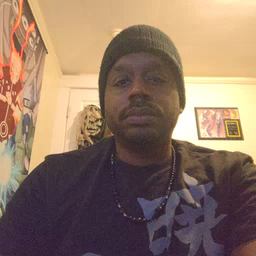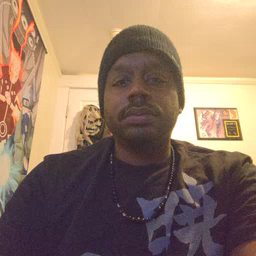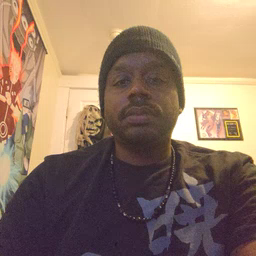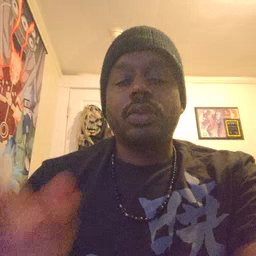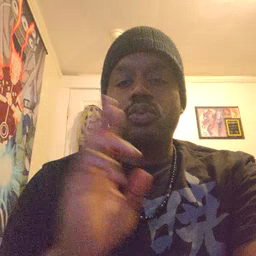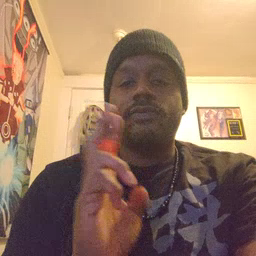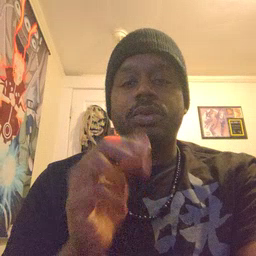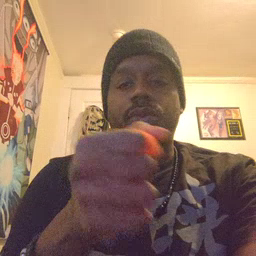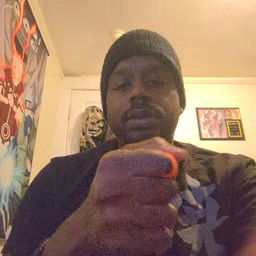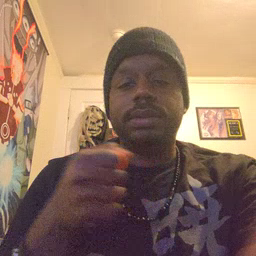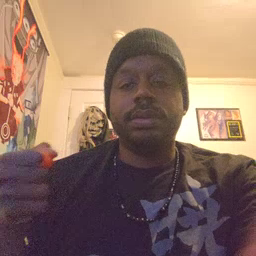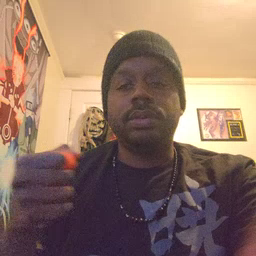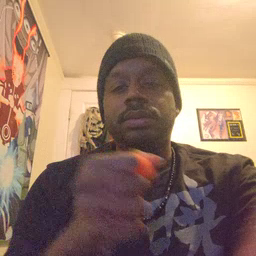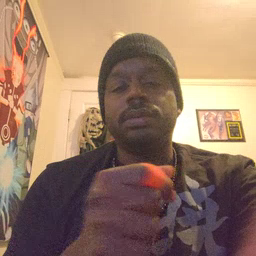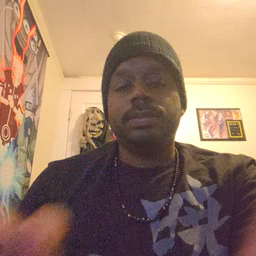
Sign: refrigerator